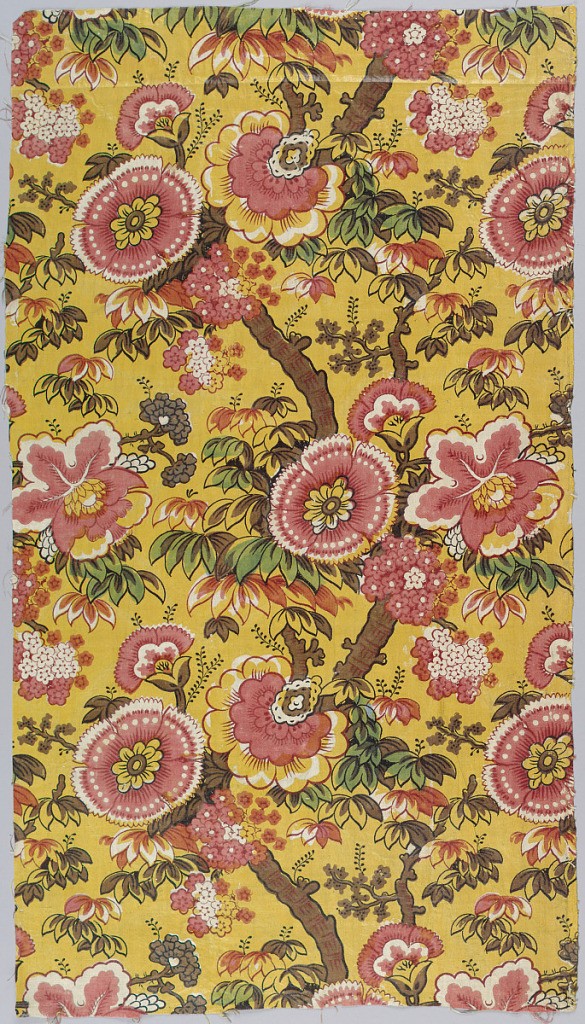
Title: Textile
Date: ca. 1812
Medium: cotton Technique: relief printed on plain weave, blue applied by brush
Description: Exotic pink flowers on thick tree-like branches on a yellow background.